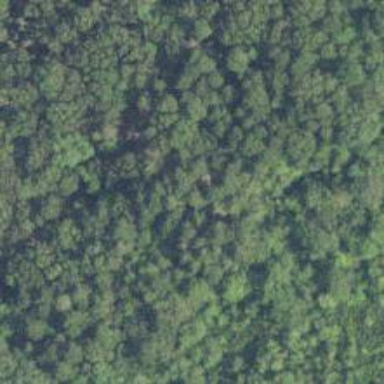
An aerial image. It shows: Woodland with needle-leaved trees.